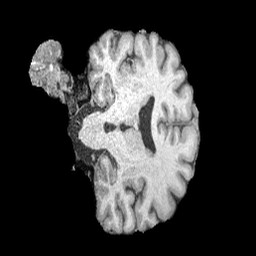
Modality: T1w
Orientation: coronal
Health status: healthy